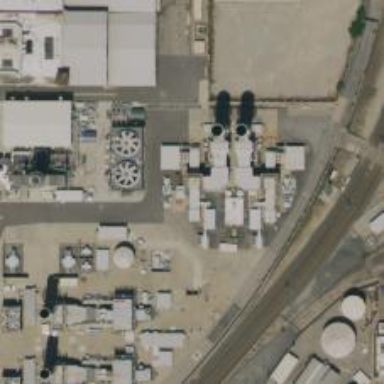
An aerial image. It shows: Gas-powered generator. It is gas turbine type generator.